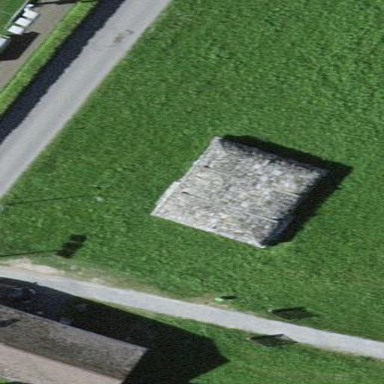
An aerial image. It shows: Historic bunker building.